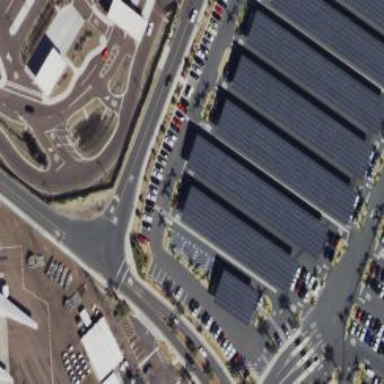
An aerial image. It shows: Solar photovoltaic panel generator on the roof of building.